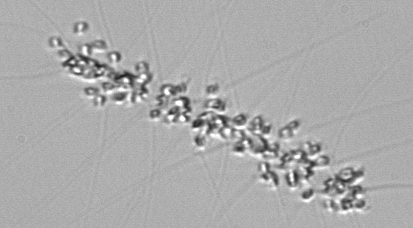
Label: Chaetoceros_didymus_TAG_external_flagellate